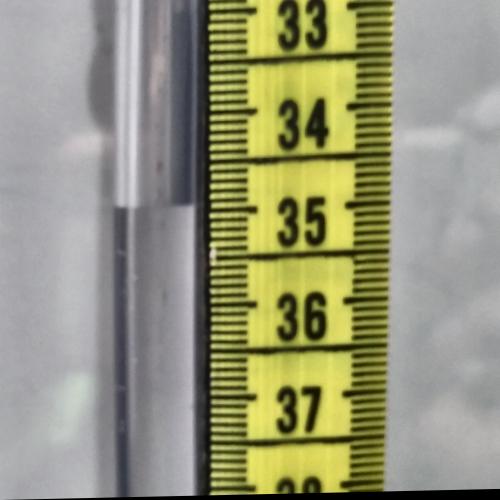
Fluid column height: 34.9 cm